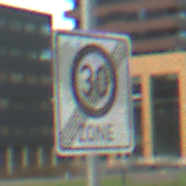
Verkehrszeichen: EndeZone30
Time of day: MorningAfternoon
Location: Outdoor (Urban)
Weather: PartlyCloudy
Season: NotSpecified
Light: Natural